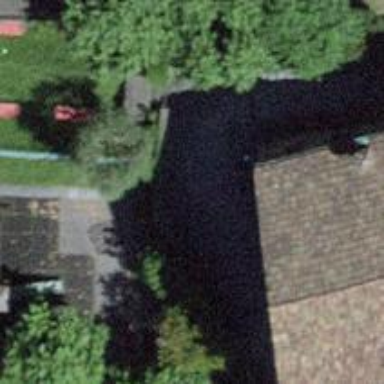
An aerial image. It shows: Retaining wall.